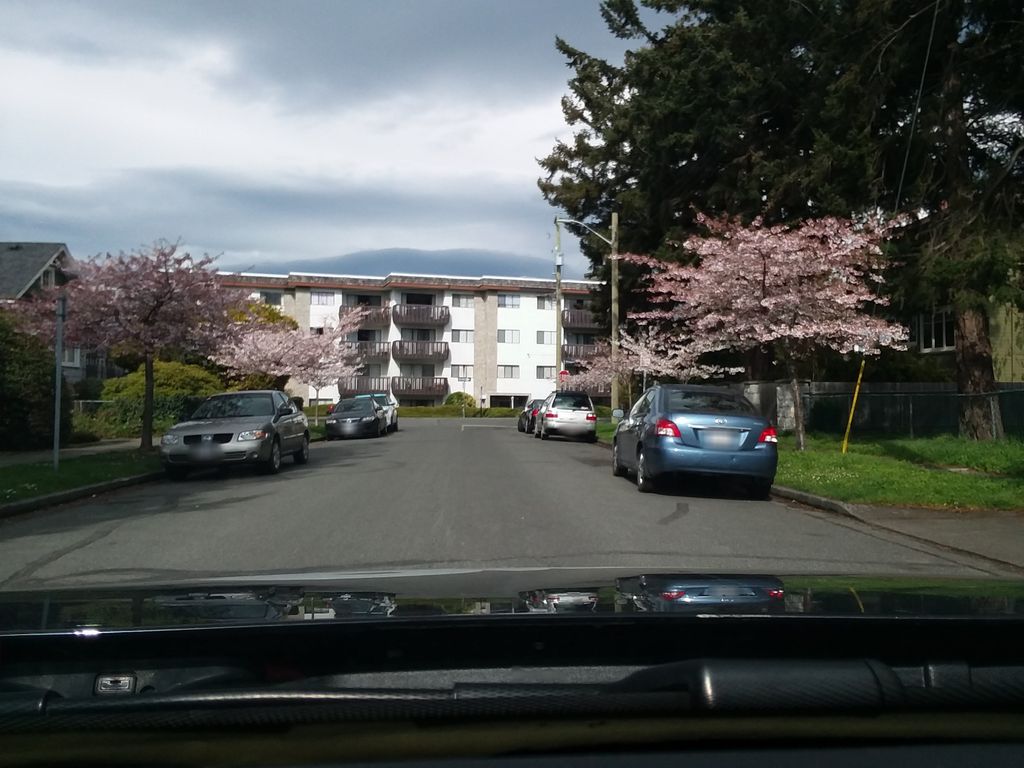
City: victoria